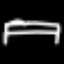
Label: bed